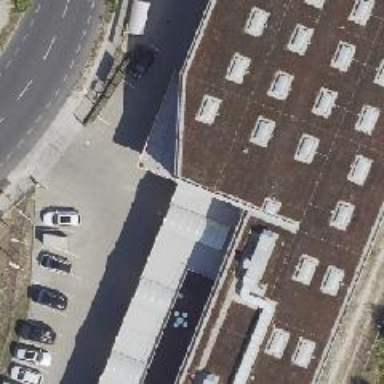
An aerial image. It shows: Wholesale shop.